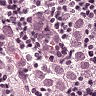
Metastatic tissue present: yes